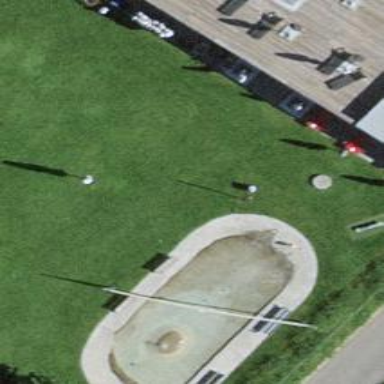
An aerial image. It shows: Swimming pool located in leisure land.